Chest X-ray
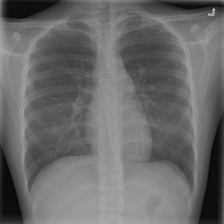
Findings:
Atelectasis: negative
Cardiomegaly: negative
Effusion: negative
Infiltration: negative
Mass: negative
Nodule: negative
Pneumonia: negative
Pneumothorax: negative
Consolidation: negative
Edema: negative
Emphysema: negative
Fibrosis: negative
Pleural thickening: negative
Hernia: negative